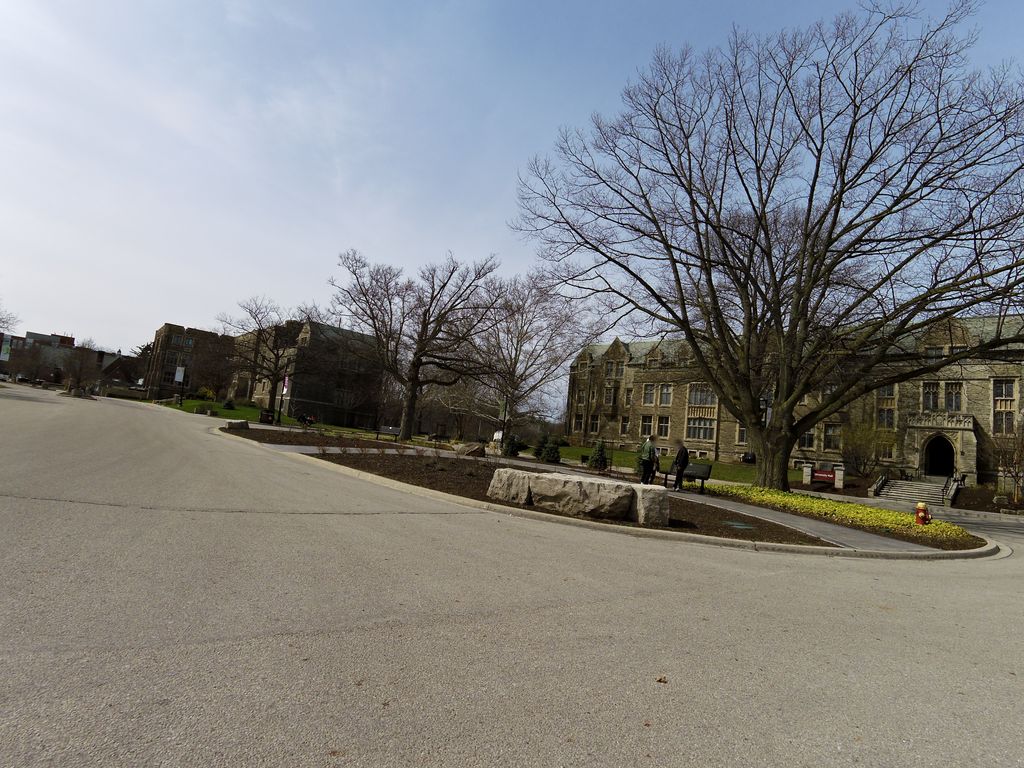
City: hamilton